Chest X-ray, PA view. Patient: 62 years old, sex M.
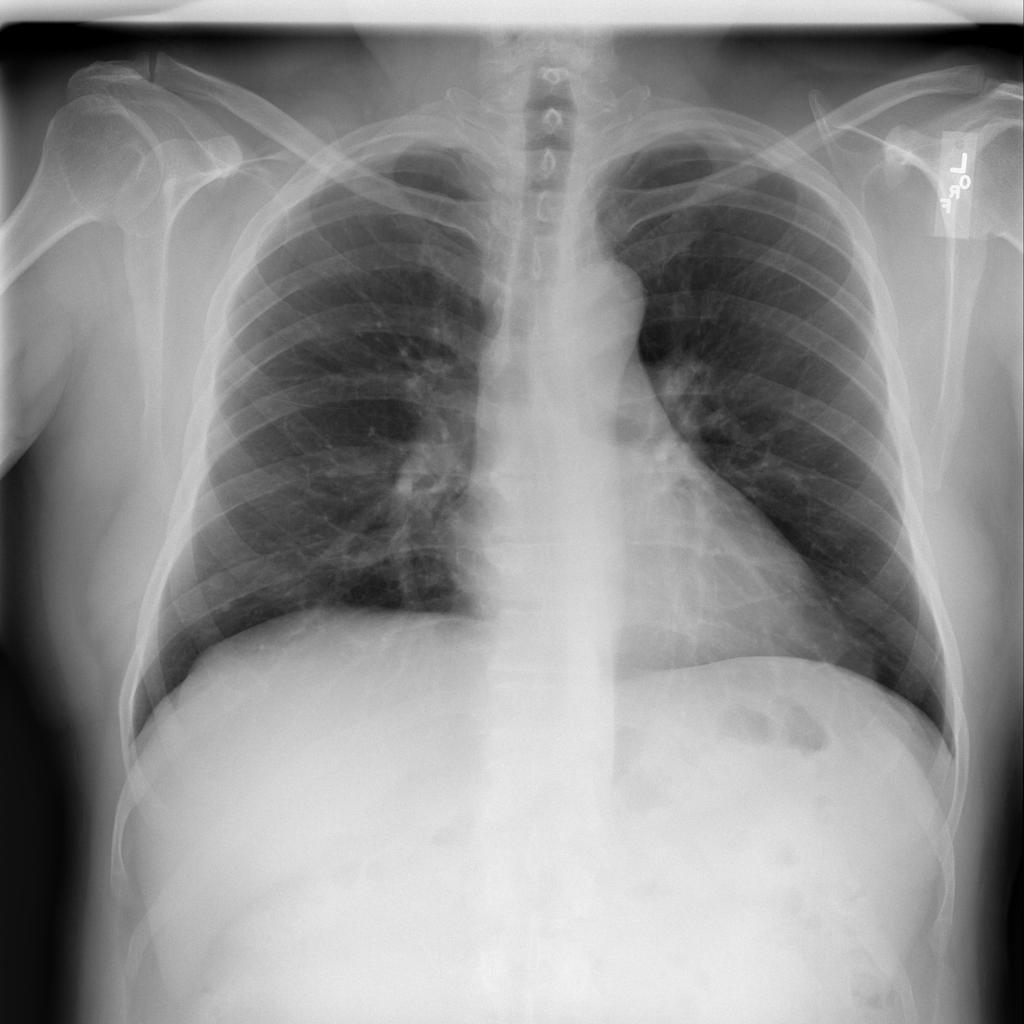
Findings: No Finding